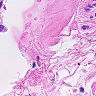
Metastatic tissue present: no